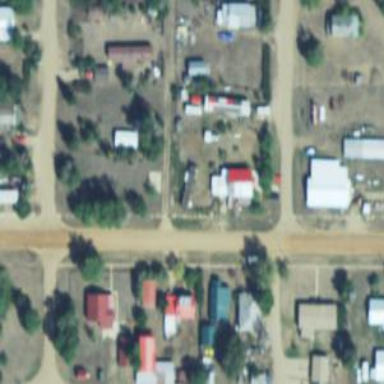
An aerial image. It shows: Alleyway designated as service road.